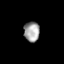
Tissue: skin
Cell type: Others
Senescence score: 0.7293
Nuclear area (px): 307
Mean DAPI intensity: 161.202